Question: I want very simple markup ('<a class="next">Next</a>') to show a button with rounded corners, but with an arrow pointing right (like the "back" navigation button at the top of some iPhone apps). <URL>:
'''
a.next {
padding: 6px 12px;
border-width: 1px !important;
border-color: #333 !important;
background: #5BFF2D; /* for non-css3 browsers */
filter: progid:DXImageTransform.Microsoft.gradient(startColorstr='#5BFF2D', endColorstr='#20CA00'); /* for IE */
background: -webkit-gradient(linear, left top, left bottom, from(#5BFF2D), to(#20CA00)); /* for webkit browsers */
background: -moz-linear-gradient(top, #5BFF2D, #20CA00); /* for firefox 3.6+ */
border-radius: 6px 0 0 6px !important;
border-style: solid none solid solid !important;
}
a.next:after {
content: '';
display: block;
width: 0px;
height: 0px;
border-top: 12px solid transparent;
border-left: 16px solid green;
border-bottom: 12px solid transparent;
background: white;
}
'''
..which looks like this:

As you can see, it doesn't work at all. My thoughts at this point are: even if I do get the arrow correctly positioned, it'll never show the background gradient, much less the 1px border, correctly.
Is there a clean way of doing this?
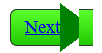
Answer: ## Original Answer
<URL>.
## Updated Answer
<URL>.
## Final Answer
<URL>.